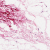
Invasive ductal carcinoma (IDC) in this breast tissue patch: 0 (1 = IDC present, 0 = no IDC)